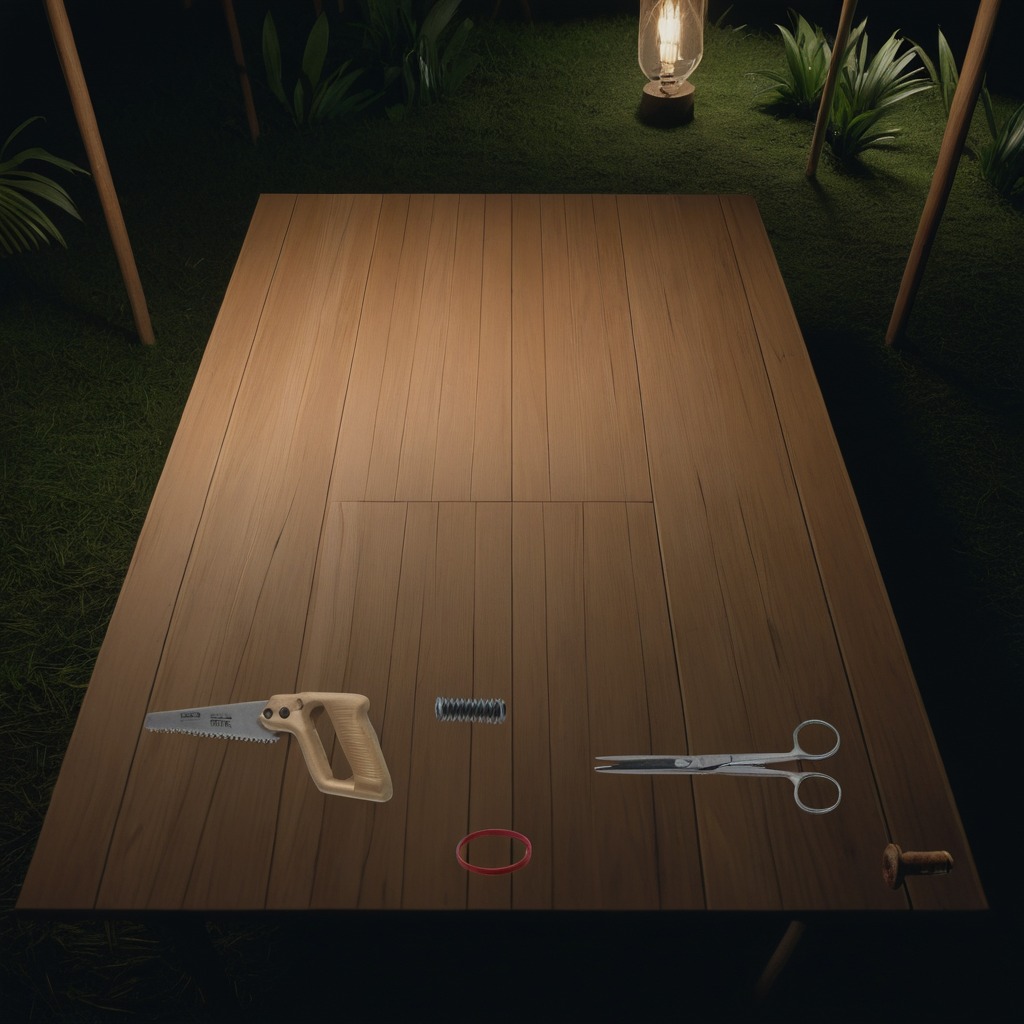
A rubber Oring, a metal machine screw, a coiled metal spring, a handheld metal saw, and a pair of scissors are lying on a clean wooden table inside a jungle field workshop tent at night.